Question: I just noticed something weird in my app.
I have a "save" button that triggers this function:
'''
var saveFile:File = File.desktopDirectory.resolvePath(nameOfProject+".uct");
saveFile.browseForSave("Save as");
saveFile.addEventListener(Event.SELECT, saveFileToSystem);
'''
When clicked, it display the "browse for save" window with a suggested name file.
Now I've noticed that when exporting, installing and running the app, when I click the button for the first time everything it's ok, but when I clicked again the location looks like this:

The "where" field is the same file....? And even if I click save, it doesn't save. The strange stuff is that this is not happening while testing my app in Flash Builder.
Any hint?
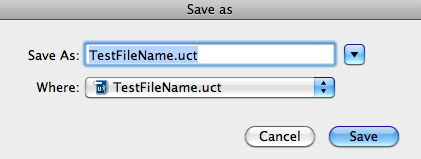
Answer: I did the workaround above, and it seems to do the trick. Code is something like this:
'''
var saveFile:File = File.documentsDirectory.resolvePath("output.file");
var tempMovedAway:File = File.applicationStorageDirectory.resolvePath("temp.temp");
currentFileRenamedForAirBug = picker.clone();
currentFileRenamedForAirBug.moveTo(tempMovedAway), true);
saveFile.addEventListener(Event.SELECT, function():void {
tempMovedAway.deleteFile();
} );
saveFile.addEventListener(Event.CANCEL, function():void {
tempMovedAway.moveTo(currentFileRenamedForAirBug);
});
saveFile.browseForSave("save file");
// MUST be sure to call saveFile.browseForSave, or you risk losing an existing file.
'''
You can wrap this lot in checks for the Air runtime (NativeApplication.nativeApplication.runtimeVersion) and Mac-only, to avoid doing this any more than necessary.
Also, if your file save code could rely on making changes to an existing file (rather than creating an entirely new one), you'll need to tweak this a bit.